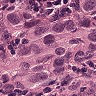
Metastatic tissue present: yes